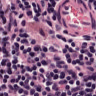
Metastatic tissue present: no